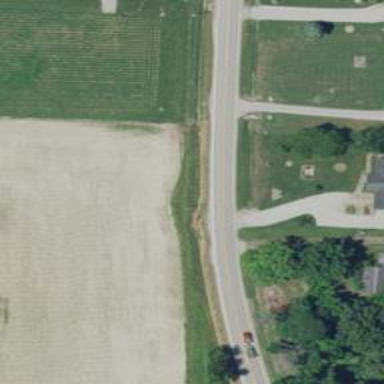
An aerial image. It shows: Tertiary road.